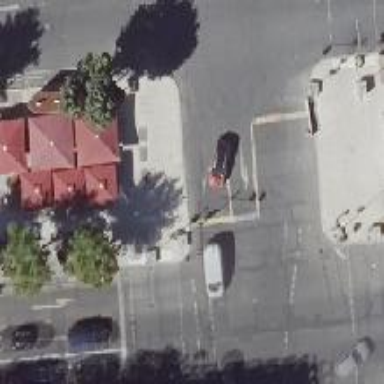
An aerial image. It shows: Unmarked crossing on asphalt footway.